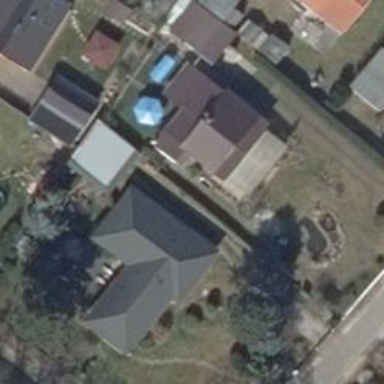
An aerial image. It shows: Detached building with hipped roof.